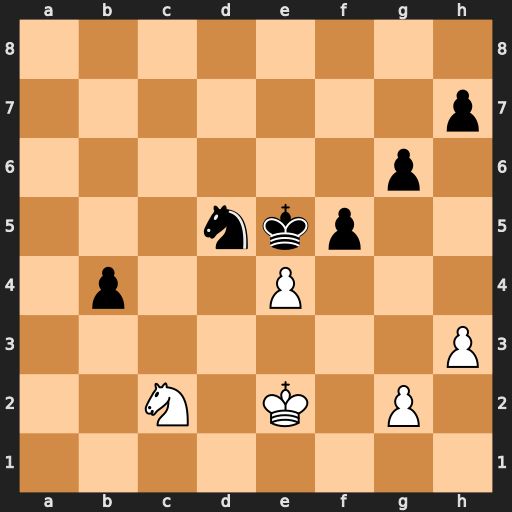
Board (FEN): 8/7p/6p1/3nkp2/1p2P3/7P/2N1K1P1/8
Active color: w
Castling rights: -
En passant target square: -
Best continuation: exd5 b3 Nb4 b2 Nd3+ Kxd5 Nxb2